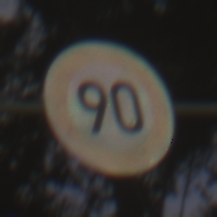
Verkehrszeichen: Geschwindigkeit90
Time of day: MorningAfternoon
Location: Outdoor (Nature)
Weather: Clear
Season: NotSpecified
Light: Natural